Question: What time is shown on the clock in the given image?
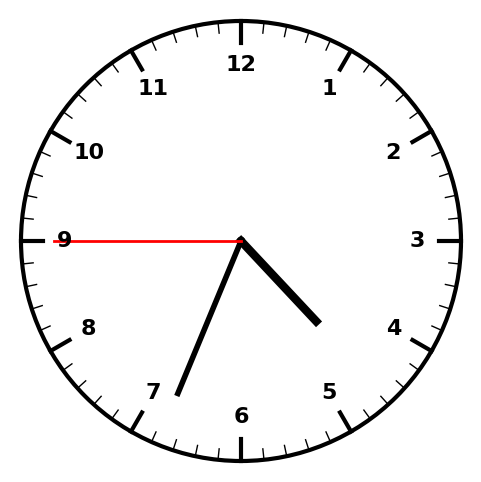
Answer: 04:33:45